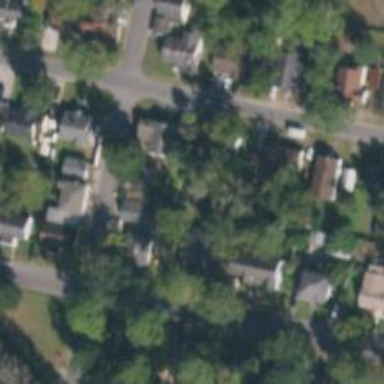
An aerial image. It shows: Neighborhood.